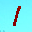
Label: 1